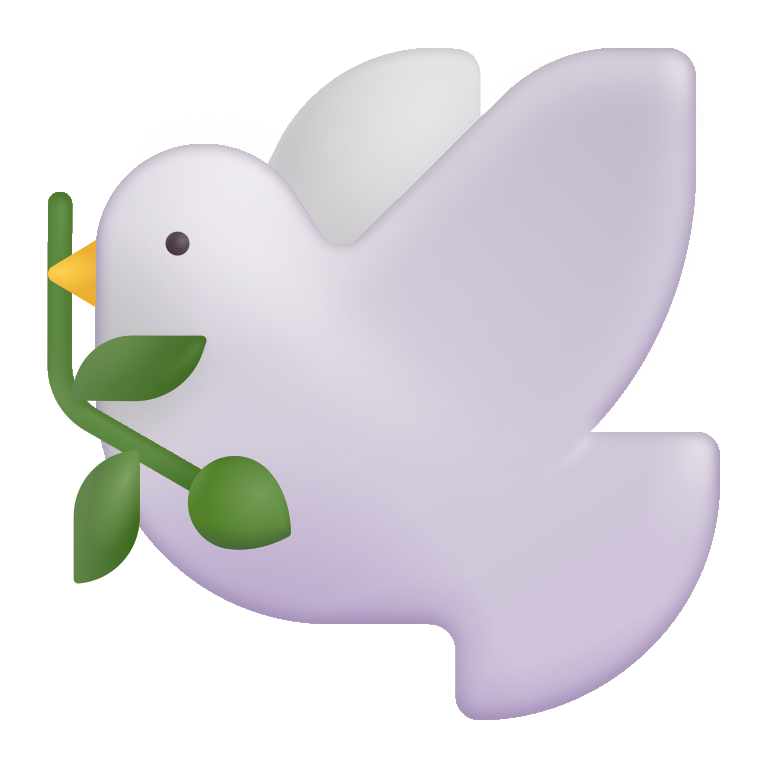
dove color